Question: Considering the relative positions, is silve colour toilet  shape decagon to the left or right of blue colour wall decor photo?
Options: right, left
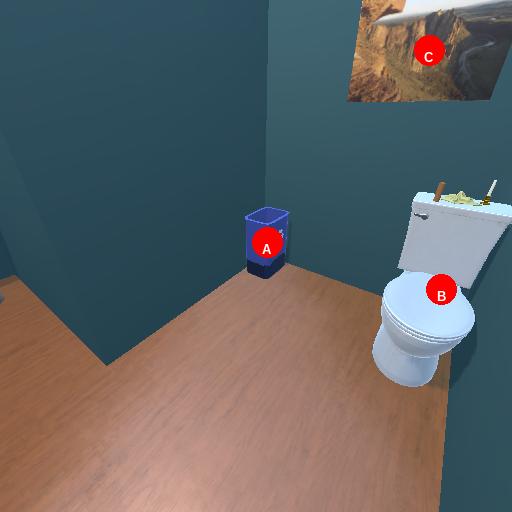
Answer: right